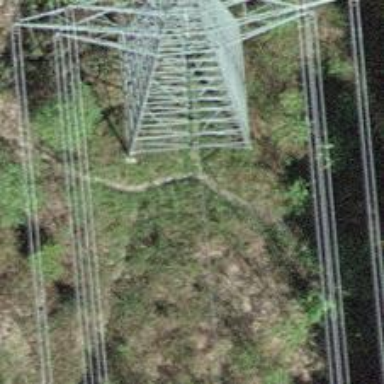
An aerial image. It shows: Towering power structure.